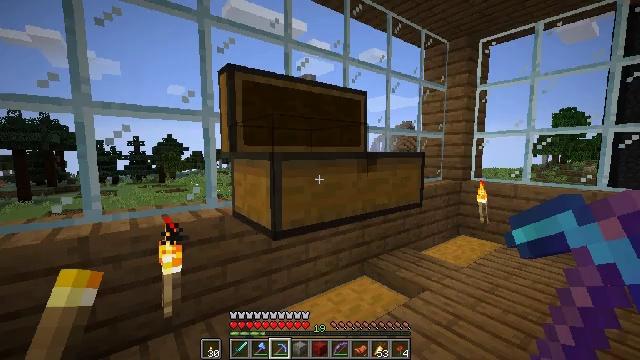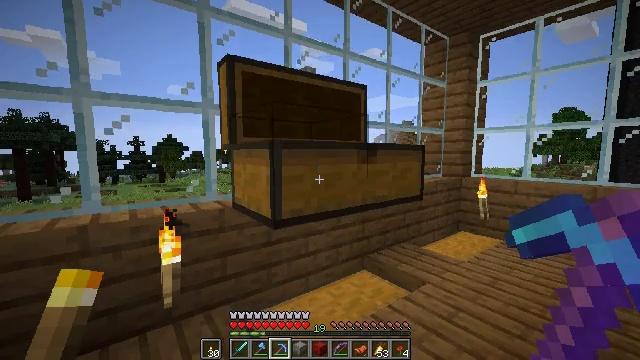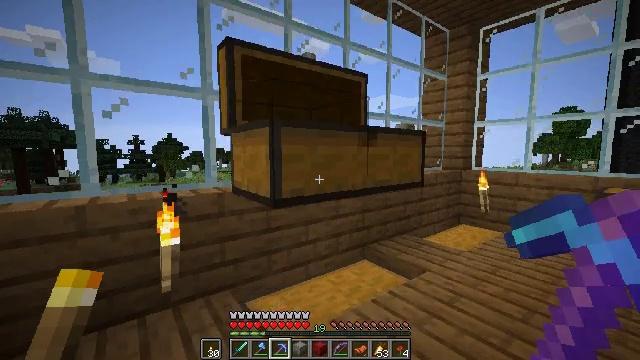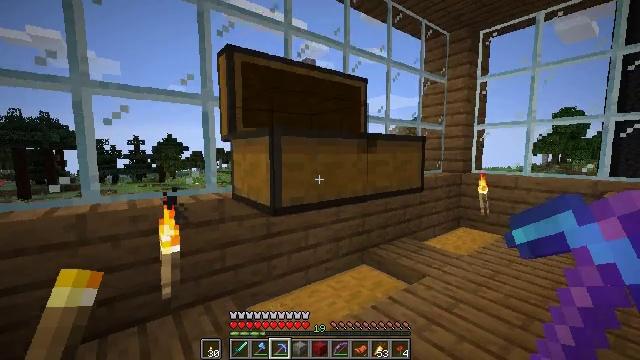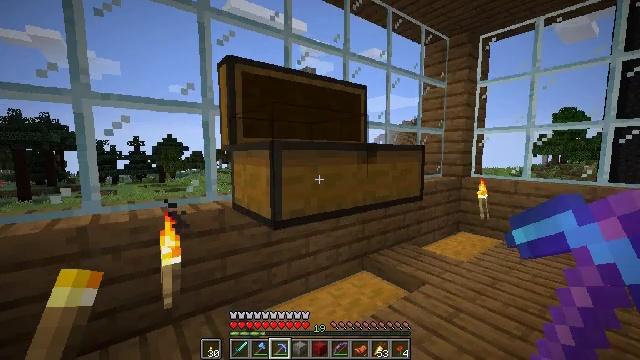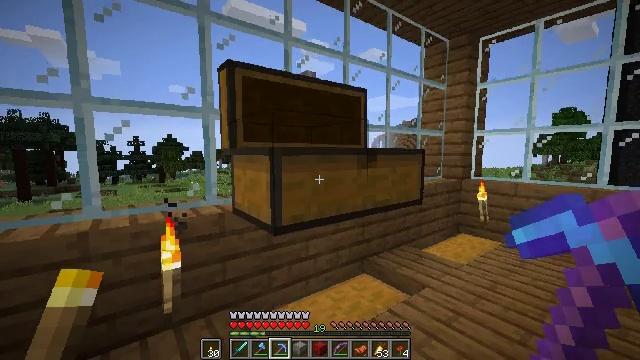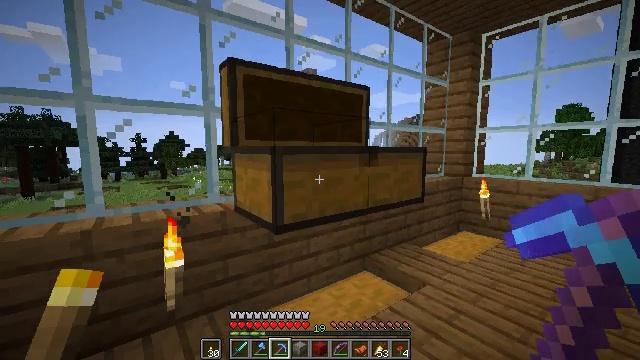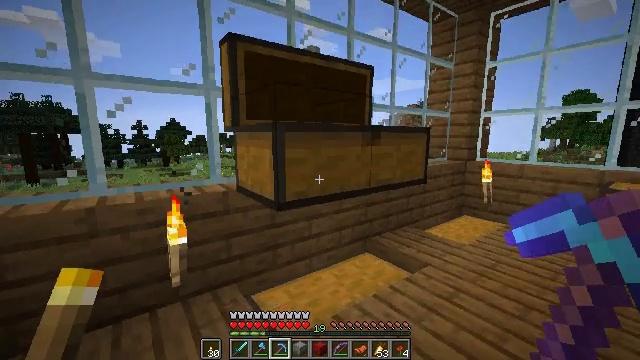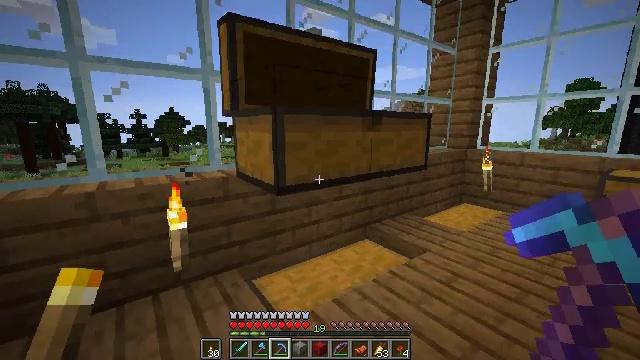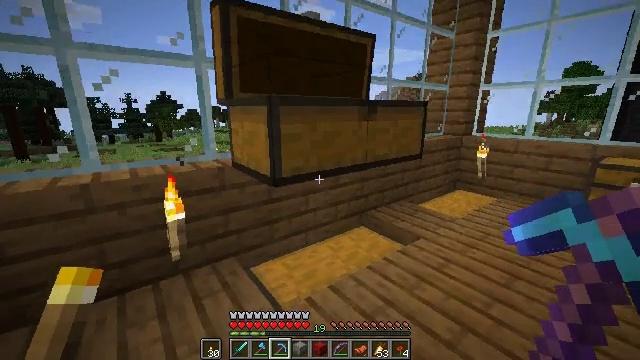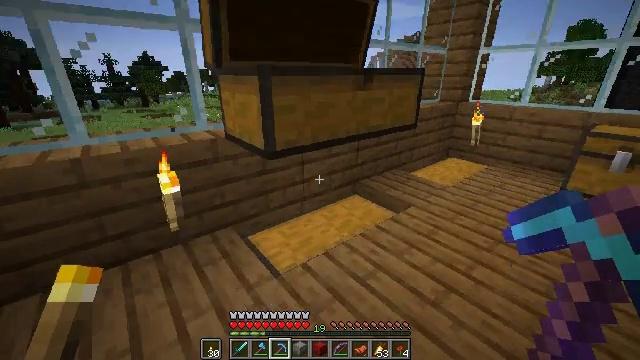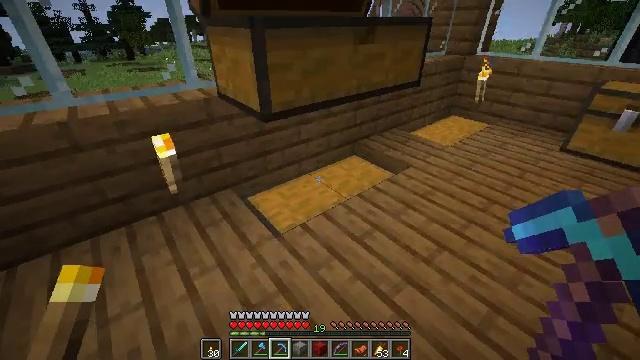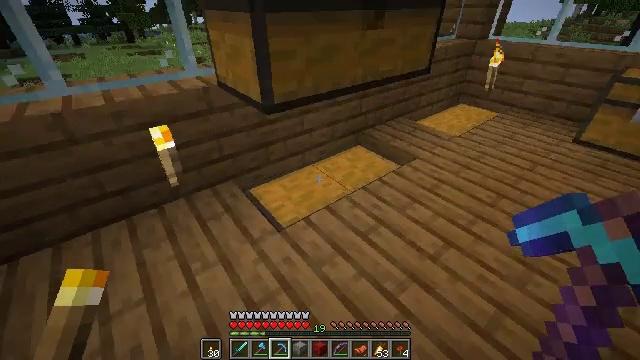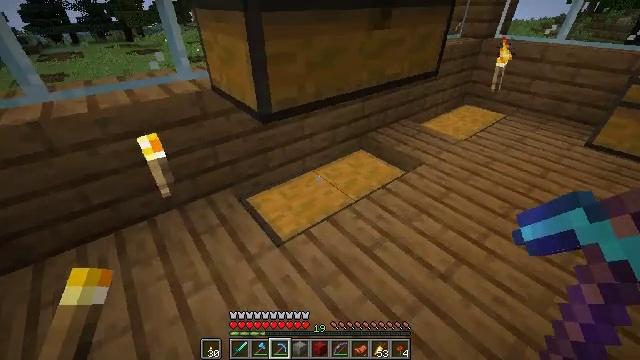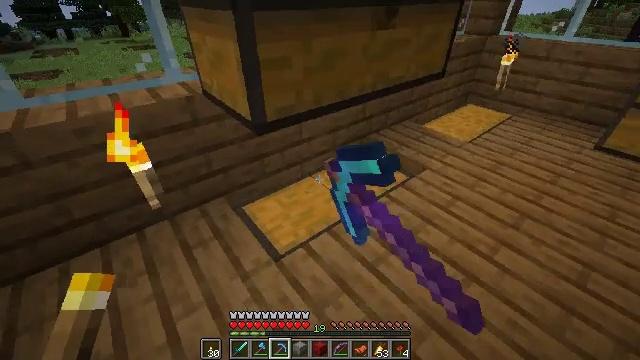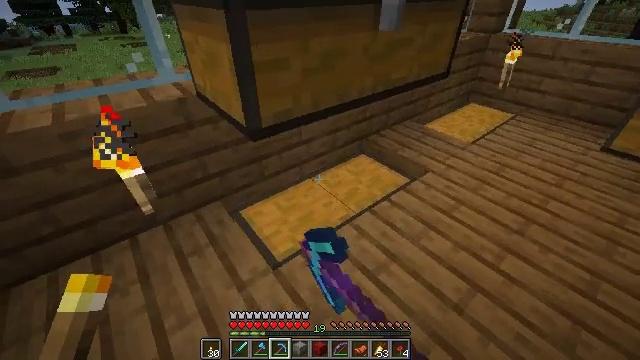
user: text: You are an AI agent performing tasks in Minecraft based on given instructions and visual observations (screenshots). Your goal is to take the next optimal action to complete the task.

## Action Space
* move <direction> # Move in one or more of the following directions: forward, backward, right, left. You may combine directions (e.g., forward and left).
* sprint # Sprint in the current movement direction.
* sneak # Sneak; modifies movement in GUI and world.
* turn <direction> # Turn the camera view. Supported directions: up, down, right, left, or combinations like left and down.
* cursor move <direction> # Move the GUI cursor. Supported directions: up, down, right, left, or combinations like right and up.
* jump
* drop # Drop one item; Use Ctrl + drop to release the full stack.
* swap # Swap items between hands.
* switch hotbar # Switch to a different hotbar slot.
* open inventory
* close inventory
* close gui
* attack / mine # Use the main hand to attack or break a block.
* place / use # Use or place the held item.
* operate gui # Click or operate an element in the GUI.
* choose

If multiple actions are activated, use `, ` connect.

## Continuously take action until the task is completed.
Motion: motion action
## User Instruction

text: Remove oak leaves from branches.
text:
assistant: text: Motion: sneak, close gui
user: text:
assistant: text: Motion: open inventory
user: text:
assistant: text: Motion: no_op
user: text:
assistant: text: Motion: no_op
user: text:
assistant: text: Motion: no_op
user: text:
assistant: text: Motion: no_op
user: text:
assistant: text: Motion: turn down
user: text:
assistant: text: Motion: turn down
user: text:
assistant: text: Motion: turn down
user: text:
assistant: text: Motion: turn right and down
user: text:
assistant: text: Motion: move forward, turn down
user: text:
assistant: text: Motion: move forward, turn down
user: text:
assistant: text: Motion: move forward, use / place
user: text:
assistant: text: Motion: use / place
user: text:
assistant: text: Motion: use / place
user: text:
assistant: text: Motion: use / place
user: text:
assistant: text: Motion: use / place
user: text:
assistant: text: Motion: no_op
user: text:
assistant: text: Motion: no_op
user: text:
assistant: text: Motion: no_op
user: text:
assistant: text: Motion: no_op
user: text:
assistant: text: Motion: no_op
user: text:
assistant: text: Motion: no_op
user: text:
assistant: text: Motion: no_op
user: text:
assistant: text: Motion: no_op
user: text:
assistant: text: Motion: no_op
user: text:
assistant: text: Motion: no_op
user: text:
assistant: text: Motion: no_op
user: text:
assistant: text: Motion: no_op
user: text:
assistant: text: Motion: no_op